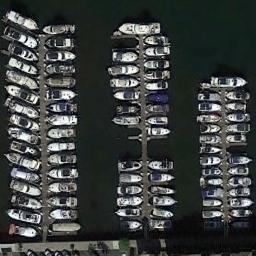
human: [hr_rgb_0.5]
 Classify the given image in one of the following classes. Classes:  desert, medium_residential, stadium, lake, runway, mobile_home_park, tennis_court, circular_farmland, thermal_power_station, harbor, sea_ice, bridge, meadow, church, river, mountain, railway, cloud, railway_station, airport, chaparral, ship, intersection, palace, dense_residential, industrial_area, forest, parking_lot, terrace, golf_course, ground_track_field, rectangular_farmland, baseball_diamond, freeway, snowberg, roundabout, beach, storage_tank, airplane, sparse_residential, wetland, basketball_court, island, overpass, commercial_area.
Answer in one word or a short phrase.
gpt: harbor